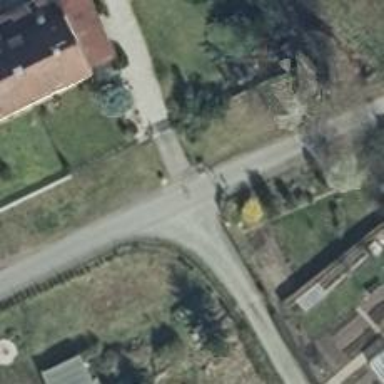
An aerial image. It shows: Asphalt road in residential area.